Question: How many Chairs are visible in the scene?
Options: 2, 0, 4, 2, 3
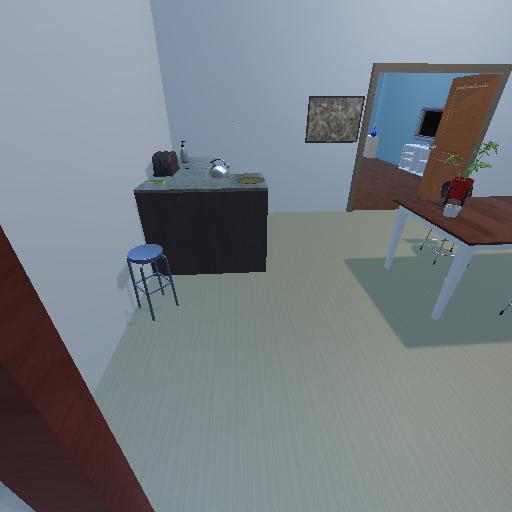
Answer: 2